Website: home-depot
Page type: delivery-shipping
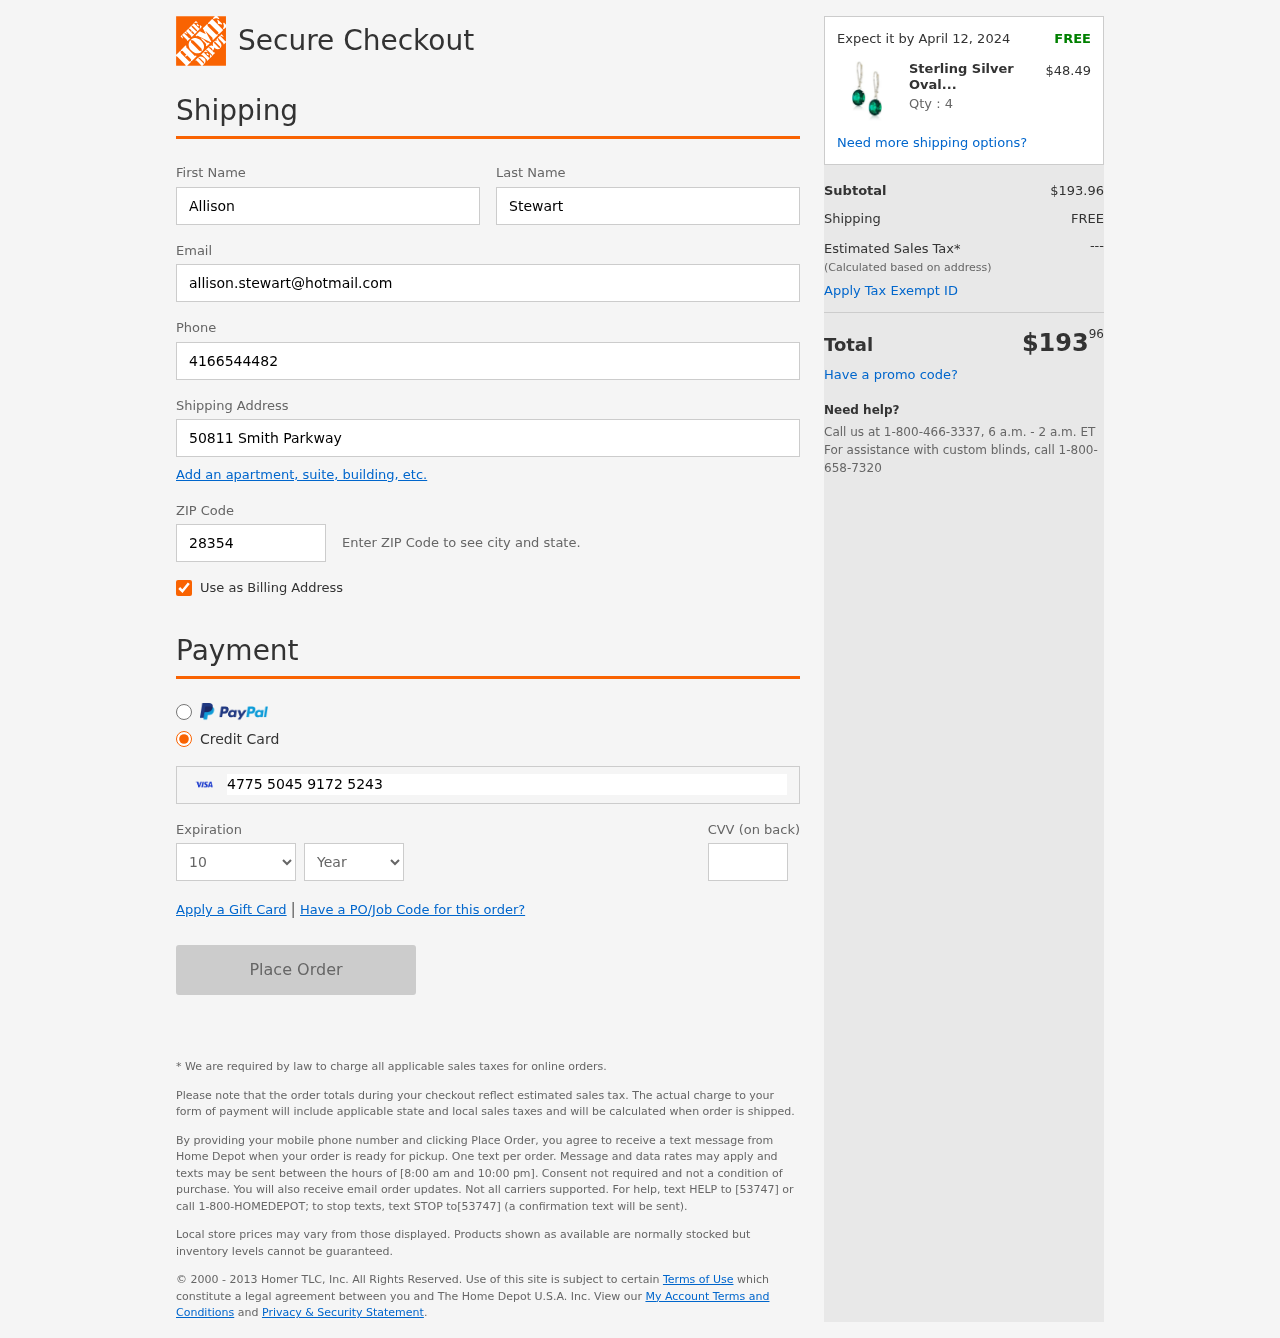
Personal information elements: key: PII_CARD_CVV
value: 162
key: PII_CARD_EXPIRY_MONTH
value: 10
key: PII_CARD_EXPIRY_YEAR
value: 29
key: PII_CARD_NUMBER
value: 4775 5045 9172 5243
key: PII_EMAIL
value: allison.stewart@hotmail.com
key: PII_FIRSTNAME
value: Allison
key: PII_LASTNAME
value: Stewart
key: PII_PHONE
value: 4166544482
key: PII_POSTCODE
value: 28354
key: PII_STREET
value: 50811 Smith Parkway
Product elements: key: PRODUCT1_NAME
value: Sterling Silver Oval Gemstone Dangle Earrings
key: PRODUCT1_PRICE
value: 48.49
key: PRODUCT1_QUANTITY
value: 4
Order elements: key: ORDER_DELIVERY_DATE
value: Expect it by April 12, 2024
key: ORDER_SUBTOTAL
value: $193.96
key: ORDER_SHIPPING_COST
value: FREE
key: ORDER_TOTAL
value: $19396